Interaction volume radius: 5 \u00c5
Interaction volume height: 45 \u00c5
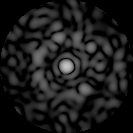
Disorder parameter: 0.8348